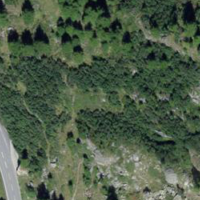
EUNIS habitat code: 31
Species observed at this site:
Chamaenerion dodonaei